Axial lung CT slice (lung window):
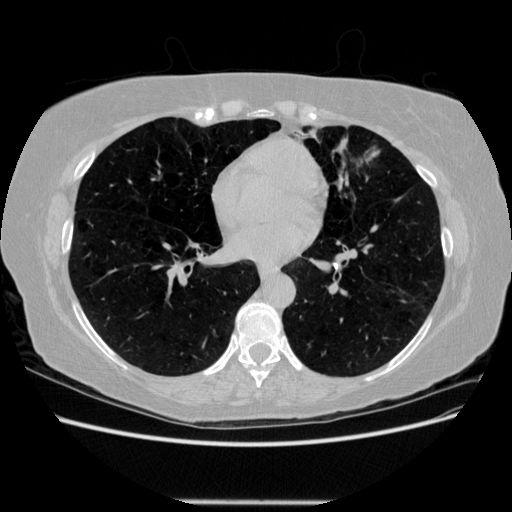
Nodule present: no